Question: For some reason my glyphicons are not displaying. When I look at the files in the inspector, they show up red, because they are byte 0. However I can access the links successfully:
<URL>

Any idea, what is happening? Is it heroku perhaps? or rails? I put the fonts in /public/assets and the file exists when i ssh into the server.
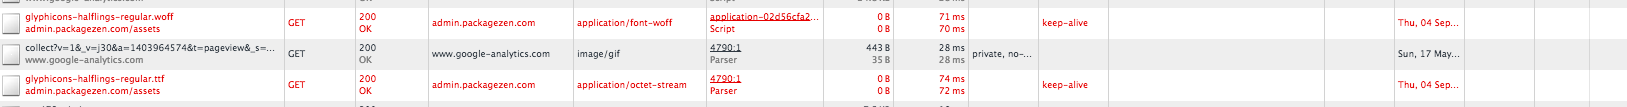
Answer: You can configure the rails assets pipeline to serve this for your. Do the following:
Drop that font in (not in public/assets):
'''
/assets/fonts/glyphicons-halflings-regular.woff
'''
Add the font face in your application.css that uses this font/url, this will reference the finger-printed version of this:
'''
@font-face {
font-family: 'Glyphicons';
src: font-url("/assets/fonts/glyphicons-halflings-regular.woff") format("woff");
font-weight: normal;
font-style: normal;
}
'''
Then feel free to use that name anywhere to reference that font. Try it out.